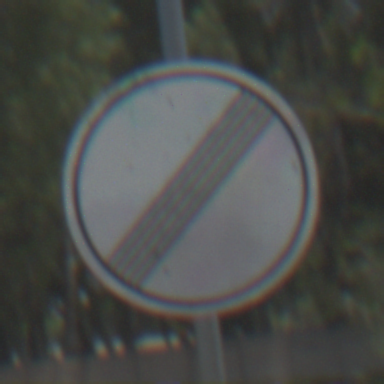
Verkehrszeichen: EndeSaemtlicherBegrenzungen
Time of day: Midday
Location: Outdoor (Nature)
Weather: Clear
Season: NotSpecified
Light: Natural